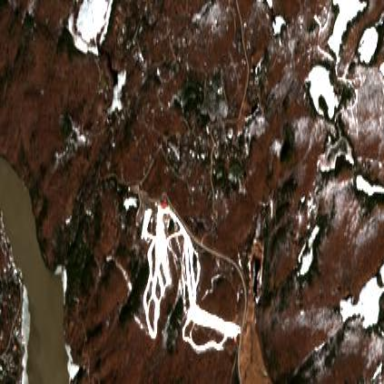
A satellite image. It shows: Area designated for winter sports.